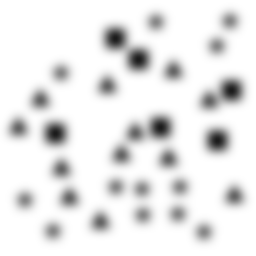
Squares: 6
Triangles: 12
Stars: 12
Total shapes: 30